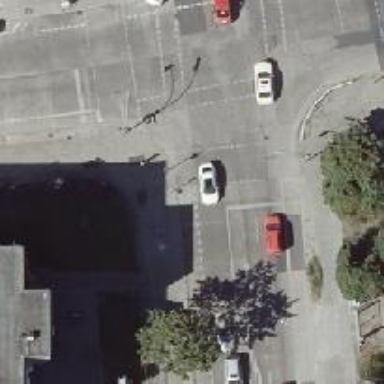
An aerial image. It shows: Tertiary road with asphalt surface. There is separate sidewalk and cycle lane on both sides of the road.